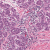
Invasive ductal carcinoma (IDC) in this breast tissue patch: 0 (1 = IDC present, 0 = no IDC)